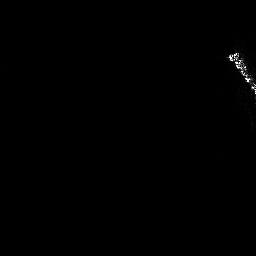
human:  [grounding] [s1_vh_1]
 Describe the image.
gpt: In the satellite image, there is  <ref>1 large ship </ref> <box>[[86, 17, 99, 39, 0]]</box> located at top right.